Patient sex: M
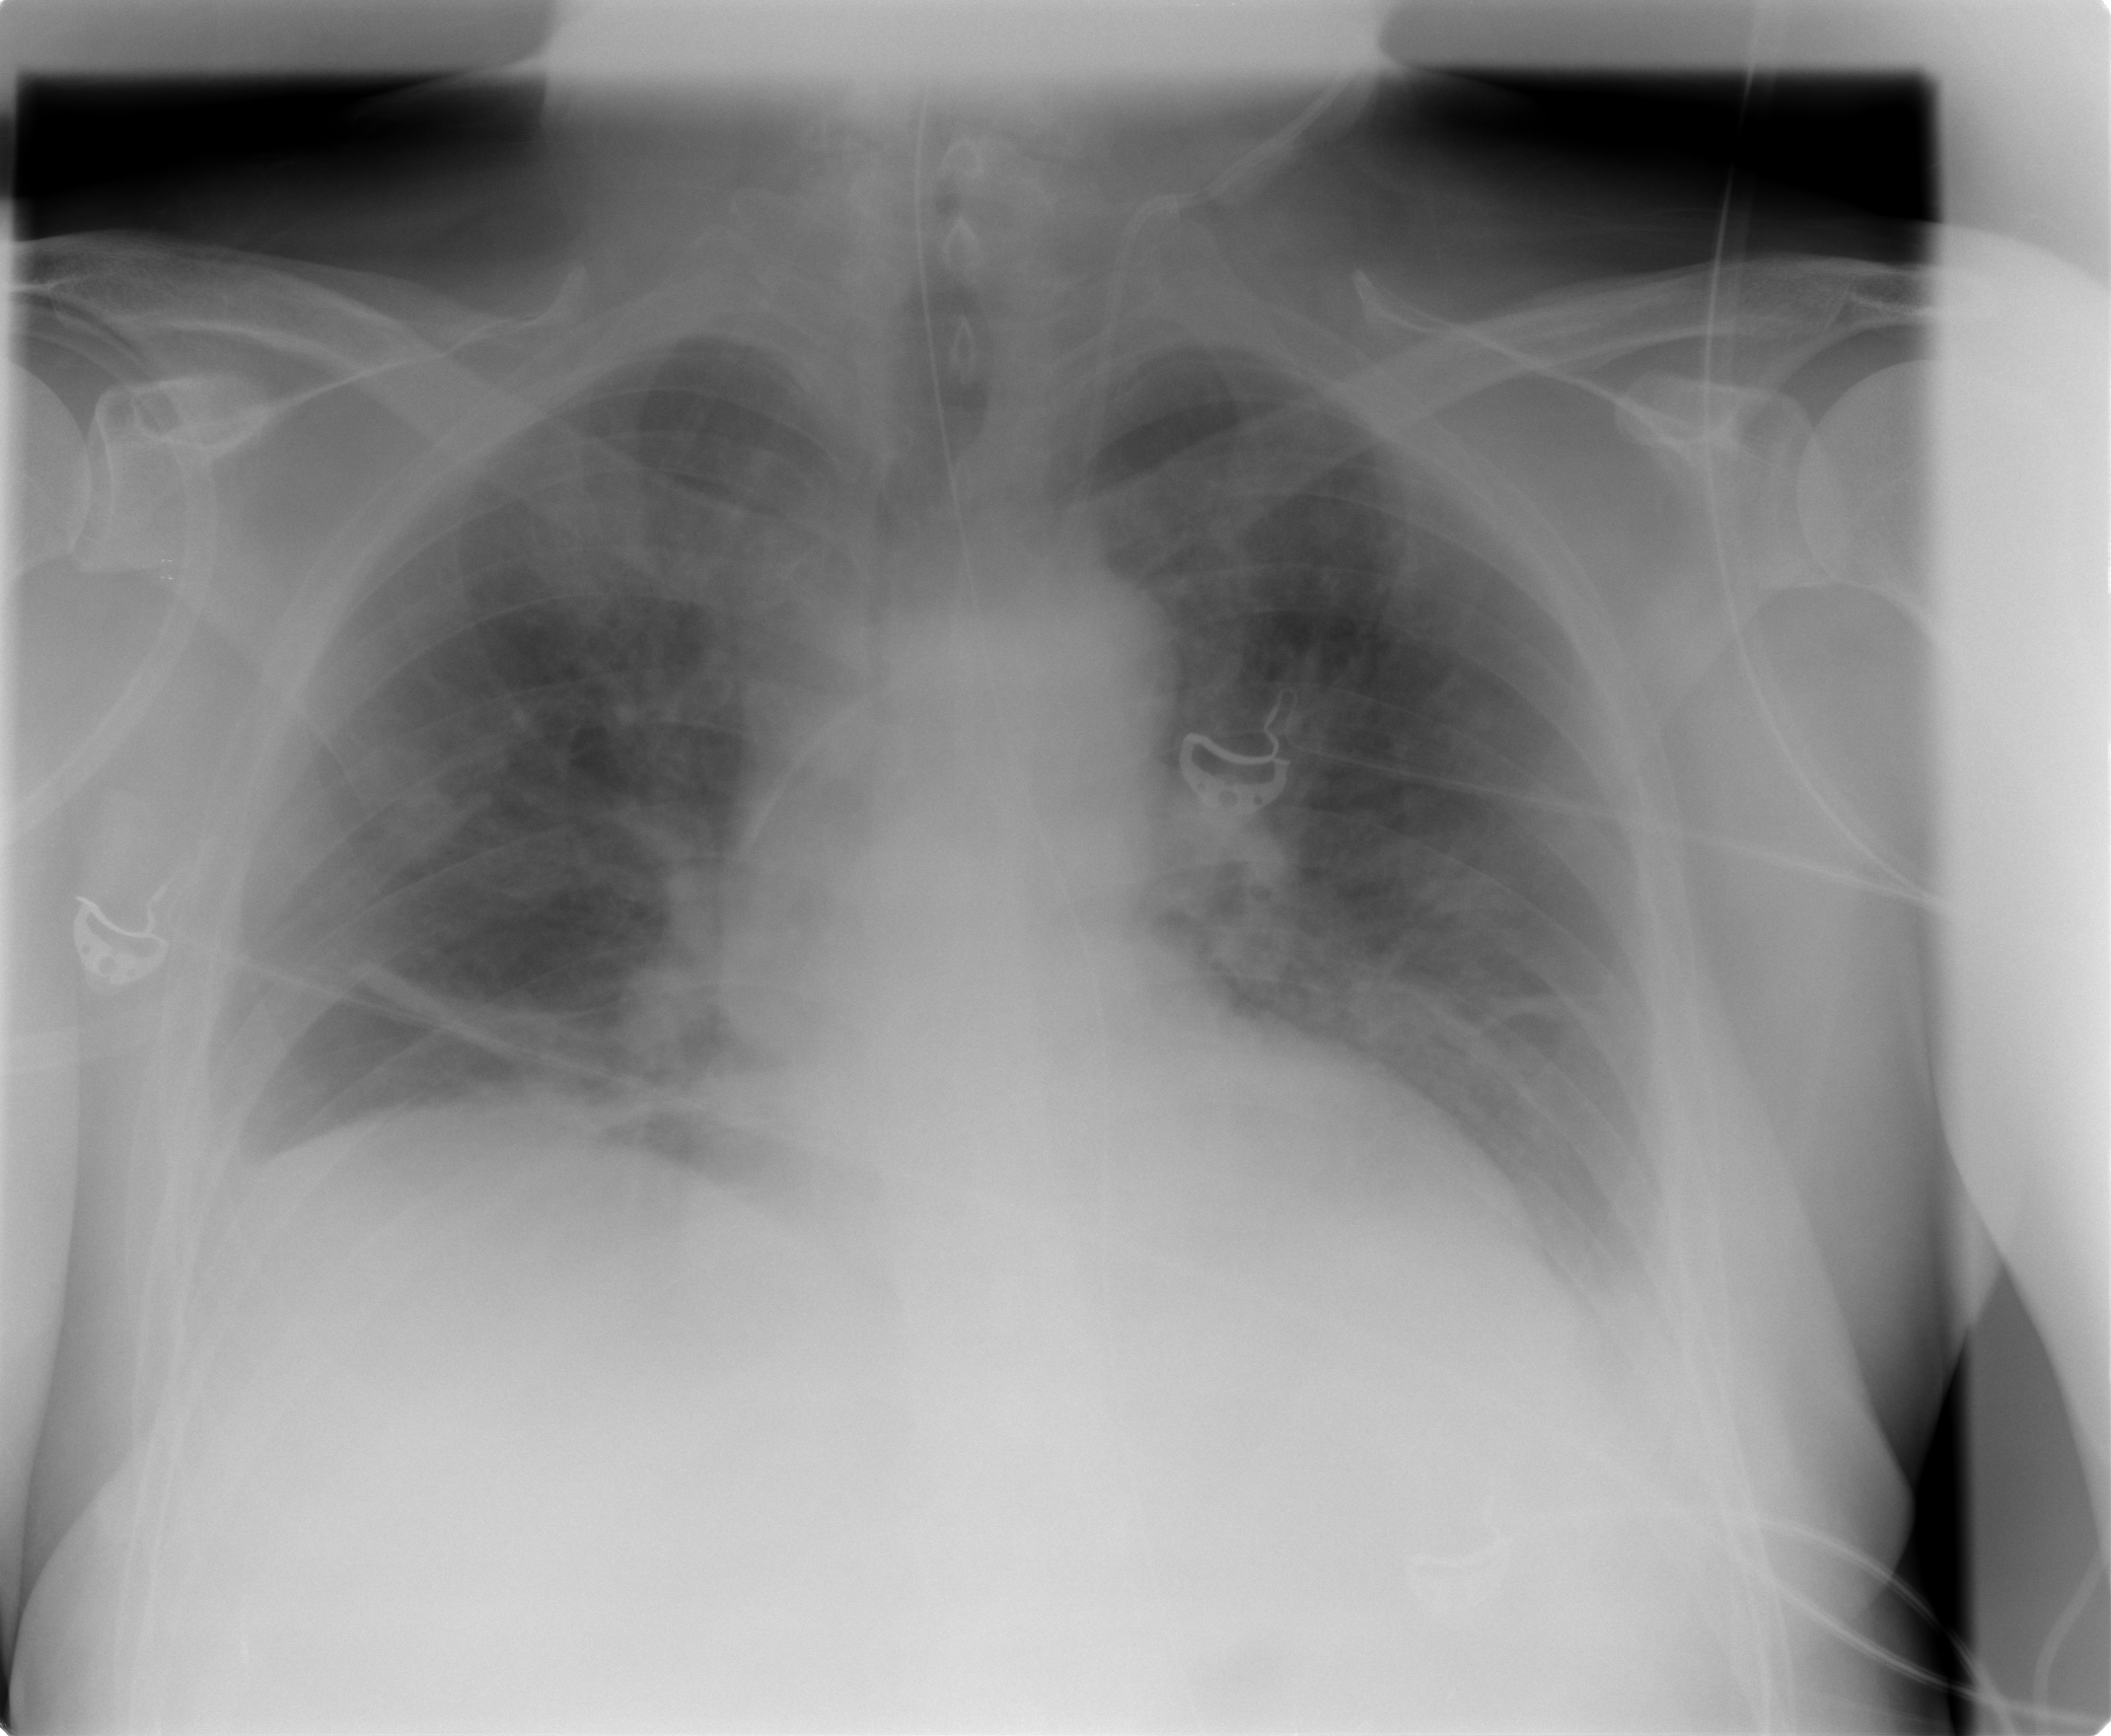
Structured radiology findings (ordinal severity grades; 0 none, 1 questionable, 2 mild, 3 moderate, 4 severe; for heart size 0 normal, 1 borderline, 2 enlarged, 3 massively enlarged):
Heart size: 0
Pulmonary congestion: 2
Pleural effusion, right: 2
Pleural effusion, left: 2
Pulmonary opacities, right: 0
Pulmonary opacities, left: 0
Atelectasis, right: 2
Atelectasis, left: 2